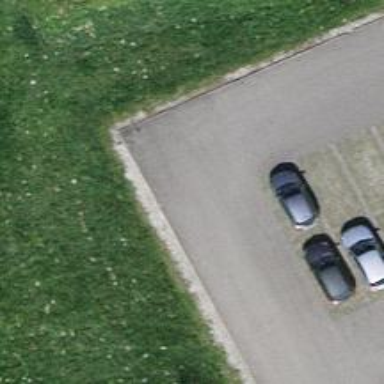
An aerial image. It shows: Parking aisle designated as service road.